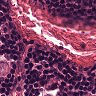
Metastatic tissue present: yes